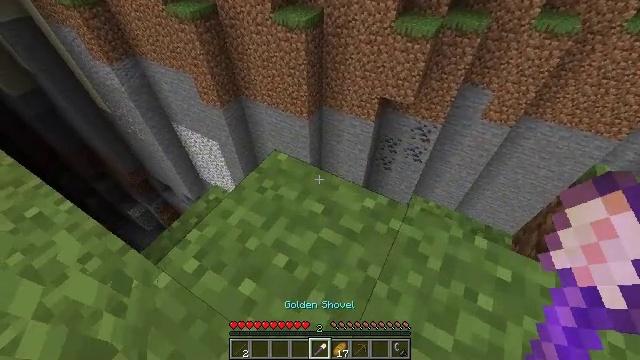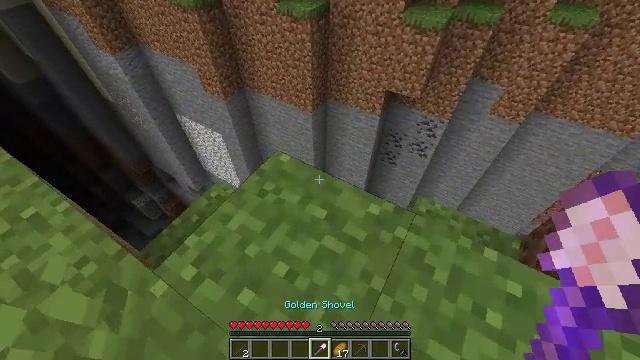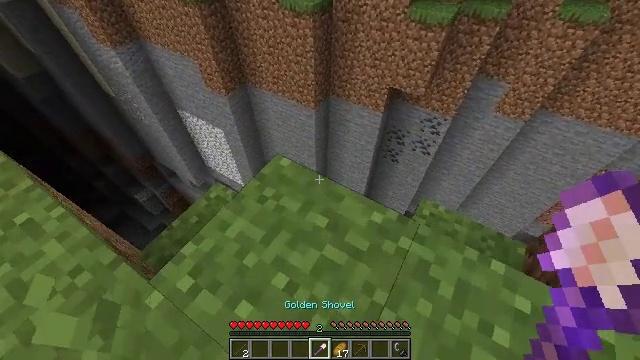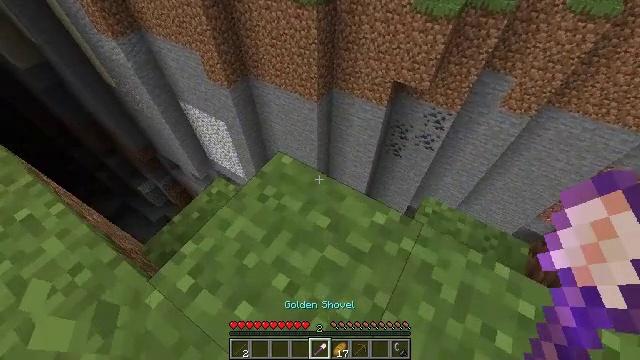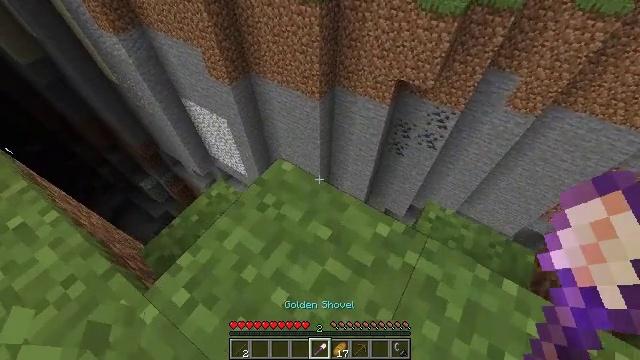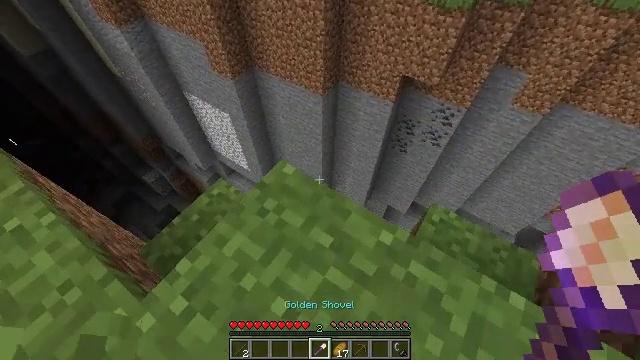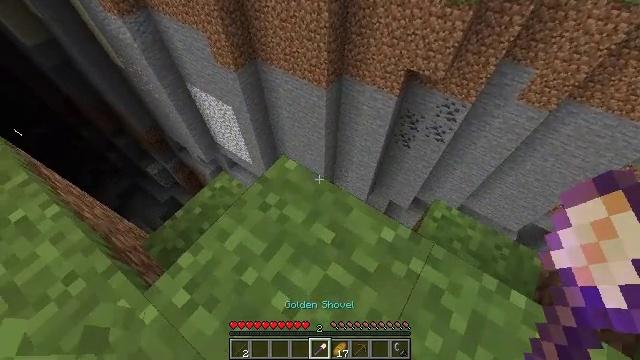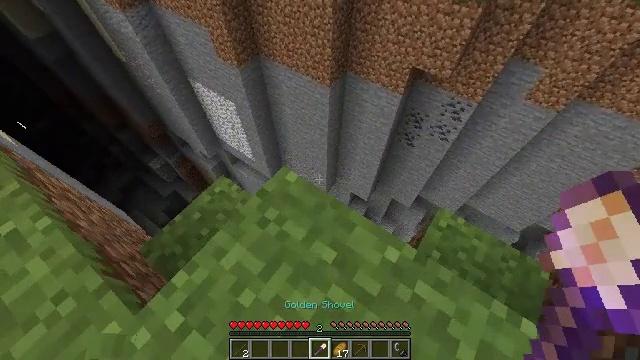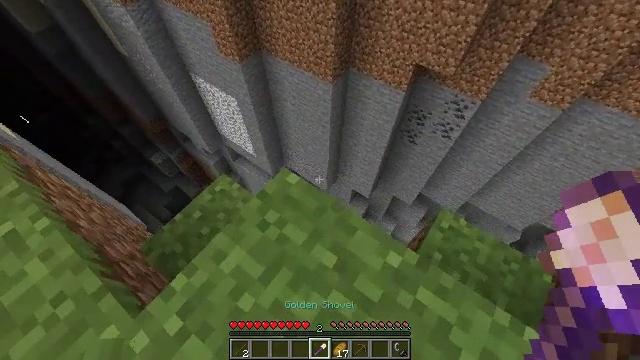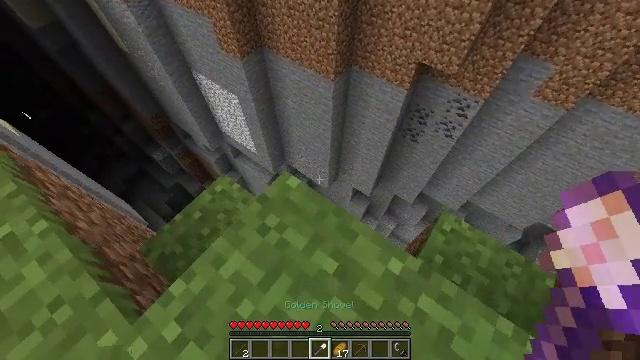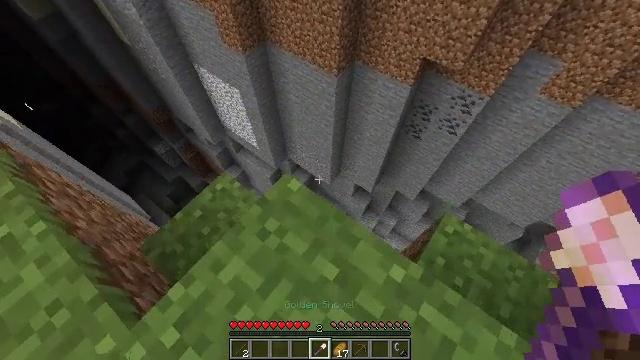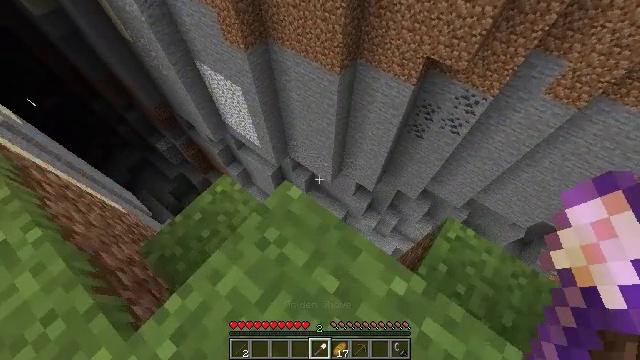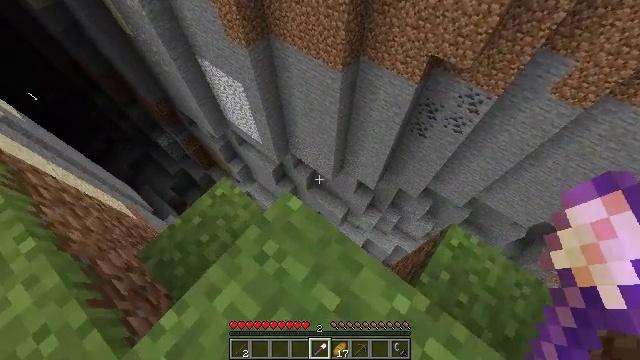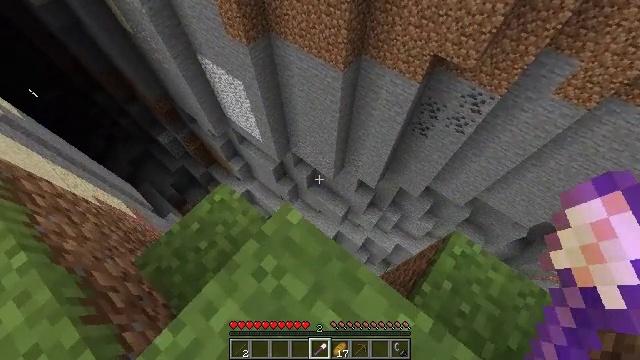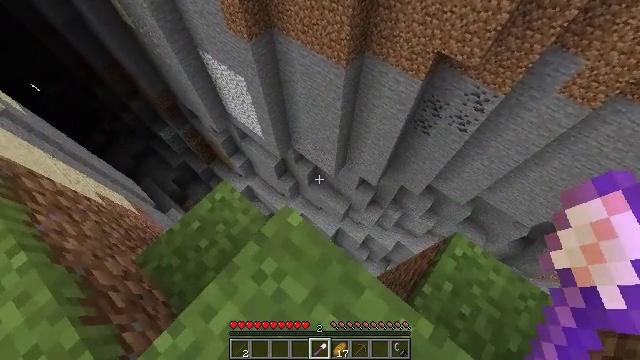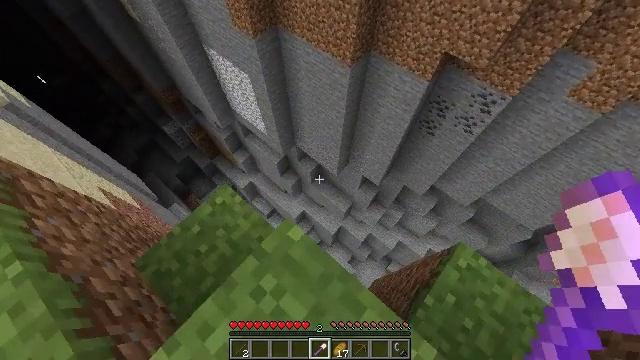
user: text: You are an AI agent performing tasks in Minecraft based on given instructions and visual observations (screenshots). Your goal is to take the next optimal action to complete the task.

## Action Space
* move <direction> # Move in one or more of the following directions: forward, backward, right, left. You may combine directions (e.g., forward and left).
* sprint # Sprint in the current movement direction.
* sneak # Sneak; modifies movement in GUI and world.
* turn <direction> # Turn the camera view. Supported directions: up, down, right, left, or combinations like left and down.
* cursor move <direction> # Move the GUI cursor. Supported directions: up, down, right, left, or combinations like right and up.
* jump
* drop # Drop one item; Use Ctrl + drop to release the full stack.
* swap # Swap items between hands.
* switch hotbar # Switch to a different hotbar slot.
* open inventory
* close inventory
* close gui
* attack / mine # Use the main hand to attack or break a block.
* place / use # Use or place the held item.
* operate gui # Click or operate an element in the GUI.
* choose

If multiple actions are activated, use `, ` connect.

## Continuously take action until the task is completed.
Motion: motion action
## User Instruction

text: Dig up the grass block for dirt.
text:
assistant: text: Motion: move forward, sneak, turn left and down
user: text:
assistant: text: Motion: move forward, sneak, turn down
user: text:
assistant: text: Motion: move forward, sneak, turn down
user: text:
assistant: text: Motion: move forward, sneak
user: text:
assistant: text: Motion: move forward, sneak, turn down
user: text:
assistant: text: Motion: move forward, sneak, turn down
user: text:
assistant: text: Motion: move forward, sneak, turn down
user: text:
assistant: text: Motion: move forward, sneak
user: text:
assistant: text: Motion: move forward, sneak
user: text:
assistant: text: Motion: move forward, sneak, turn down
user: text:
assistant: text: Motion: move forward, sneak
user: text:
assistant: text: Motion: move forward, sneak
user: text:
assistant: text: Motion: move forward, sneak
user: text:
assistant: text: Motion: move forward, sneak
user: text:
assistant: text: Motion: move forward, sneak, turn left
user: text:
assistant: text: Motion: move forward, sneak
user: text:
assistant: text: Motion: move forward, sneak
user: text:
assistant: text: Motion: move forward, sneak
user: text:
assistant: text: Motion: move forward, sneak
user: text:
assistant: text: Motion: move forward, sneak
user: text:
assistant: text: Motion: move forward, sneak
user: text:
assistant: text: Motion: move forward, sneak
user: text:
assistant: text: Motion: move forward, sneak
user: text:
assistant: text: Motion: move forward, sneak
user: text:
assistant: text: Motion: move forward, sneak
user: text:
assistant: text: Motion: move forward, sneak
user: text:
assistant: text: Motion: move forward, sneak
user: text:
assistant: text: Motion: move forward, sneak
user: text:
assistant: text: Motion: move forward, sneak
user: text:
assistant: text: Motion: move forward, sneak